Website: apple
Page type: account-selection
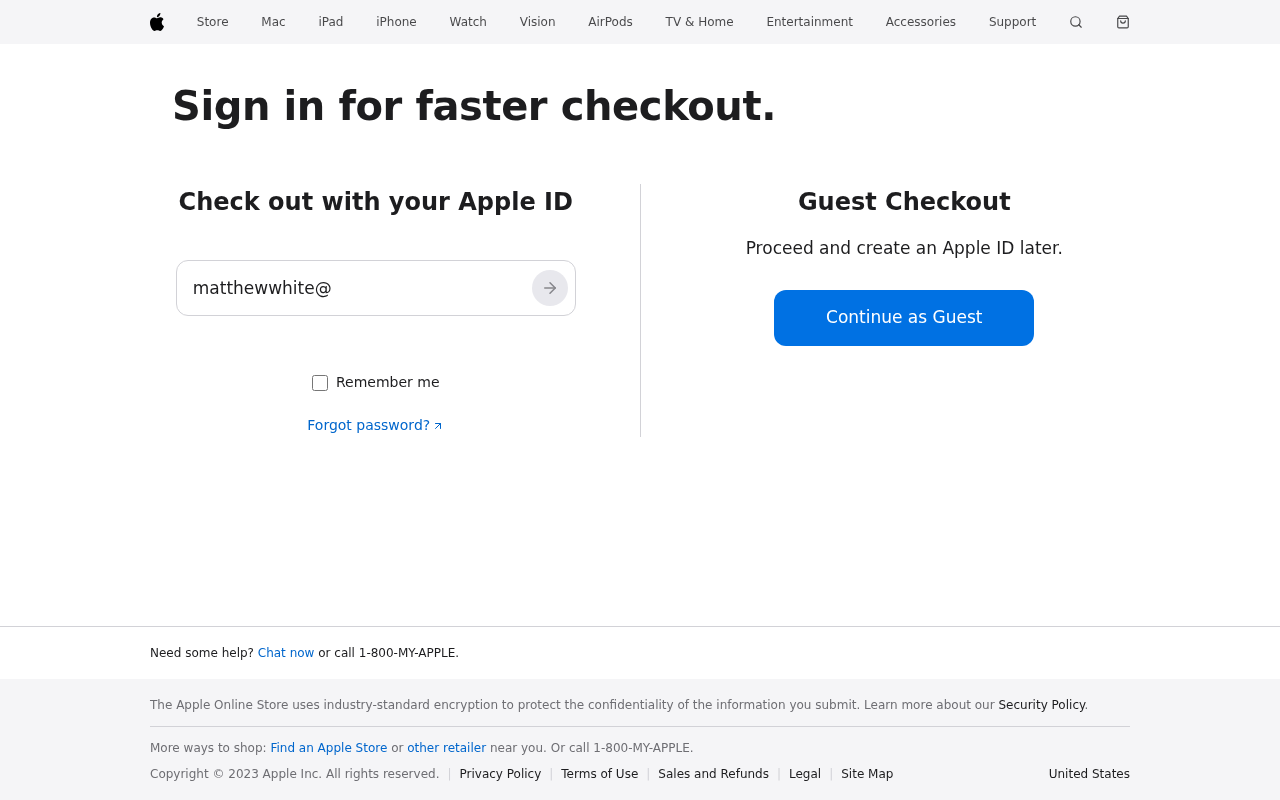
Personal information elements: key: PII_EMAIL
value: matthewwhite@yahoo.com